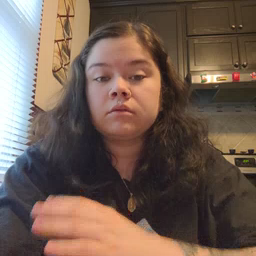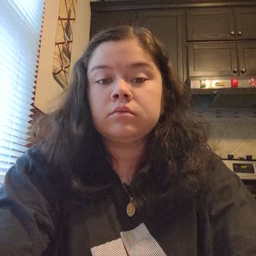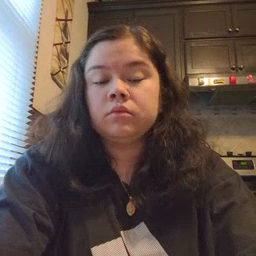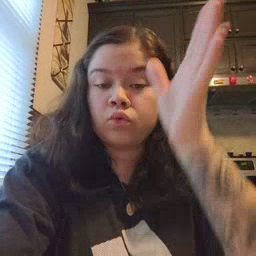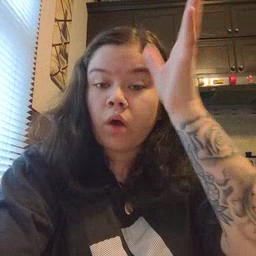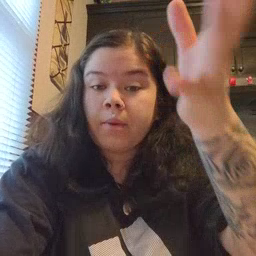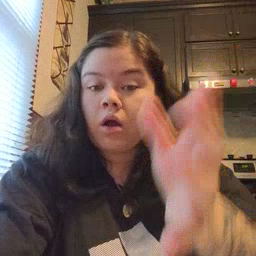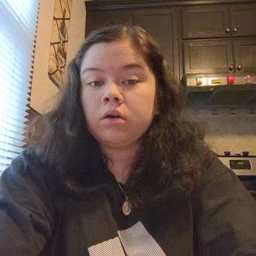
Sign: grandpa